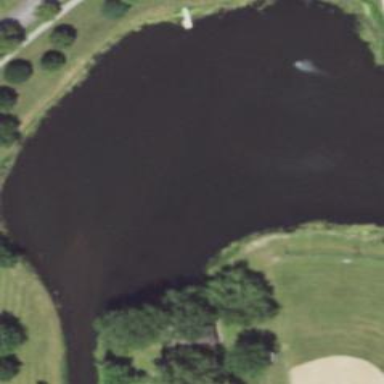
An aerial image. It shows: Pond with natural water.